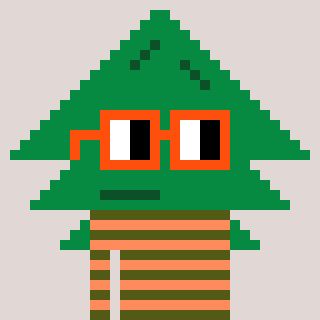
a pixel art character with square orange glasses, a fir-shaped head and a peachy-colored body on a warm background